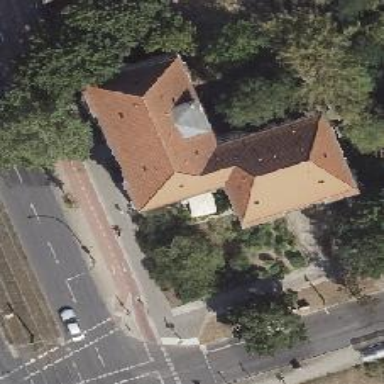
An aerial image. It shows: Building with hipped roof design.